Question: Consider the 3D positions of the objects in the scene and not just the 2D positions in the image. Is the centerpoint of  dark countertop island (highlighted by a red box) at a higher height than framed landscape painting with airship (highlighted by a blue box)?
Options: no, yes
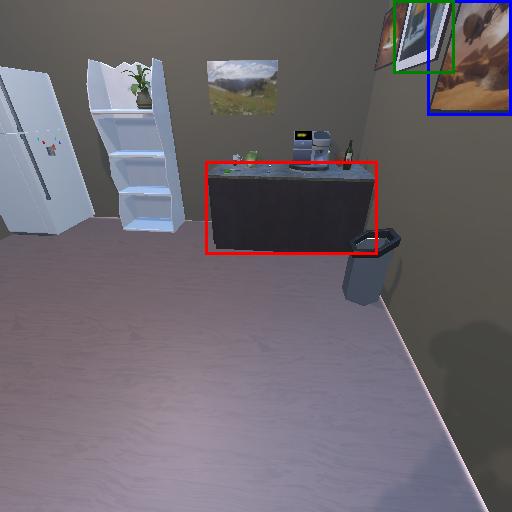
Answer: no